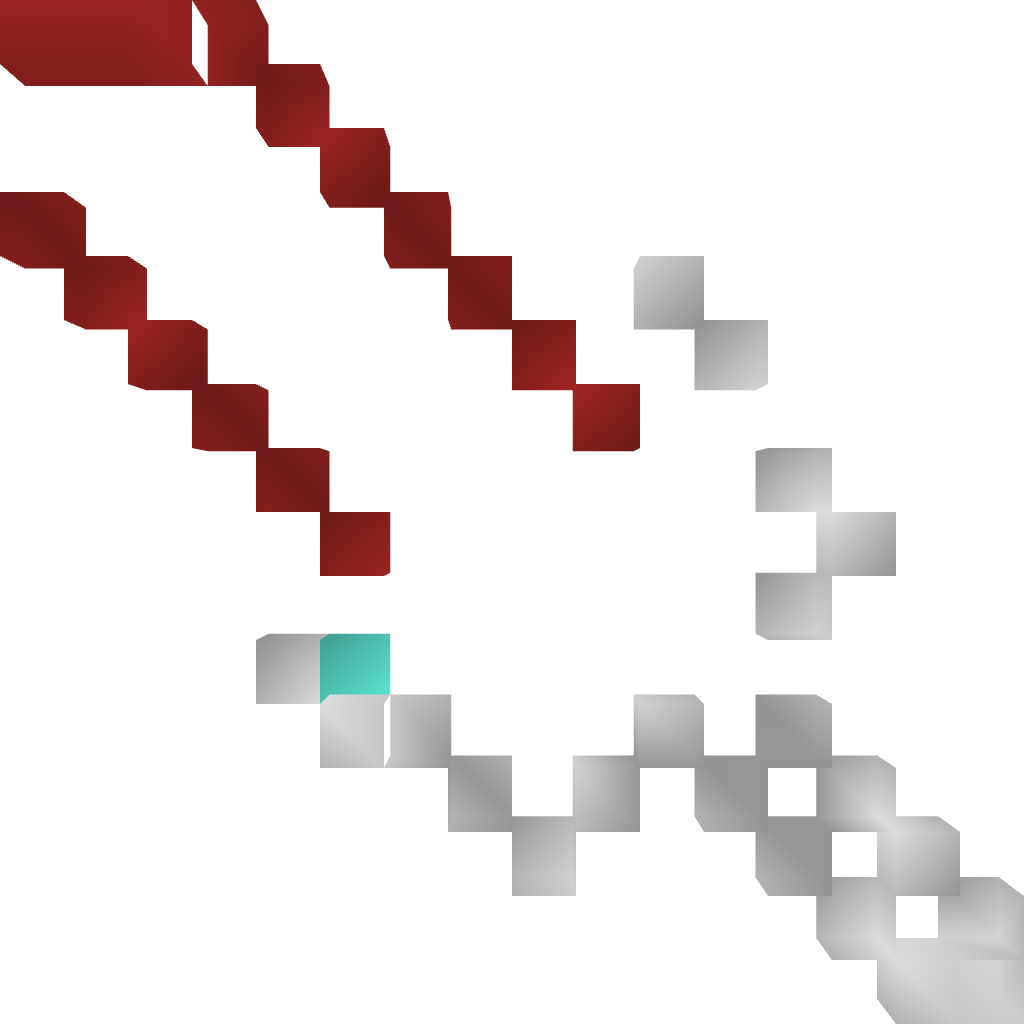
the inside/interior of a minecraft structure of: Angel Sword